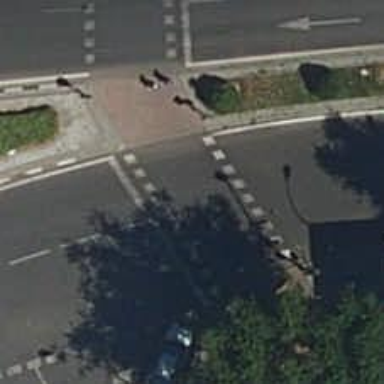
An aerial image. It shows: Crossing with traffic signals.